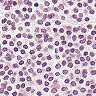
Metastatic tissue present: no